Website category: university
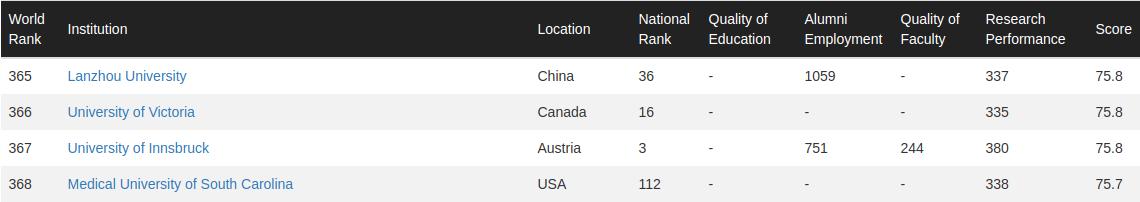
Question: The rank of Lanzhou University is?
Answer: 365

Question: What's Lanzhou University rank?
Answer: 365

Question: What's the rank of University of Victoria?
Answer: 366

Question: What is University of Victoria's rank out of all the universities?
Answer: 366

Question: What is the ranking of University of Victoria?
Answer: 366

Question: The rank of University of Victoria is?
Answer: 366

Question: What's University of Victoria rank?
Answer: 366

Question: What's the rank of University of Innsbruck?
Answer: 367

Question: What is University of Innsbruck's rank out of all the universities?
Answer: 367

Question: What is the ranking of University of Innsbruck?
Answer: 367

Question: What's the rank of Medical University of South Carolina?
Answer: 368

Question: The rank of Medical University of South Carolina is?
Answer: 368

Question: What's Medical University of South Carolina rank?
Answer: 368

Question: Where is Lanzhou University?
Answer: China

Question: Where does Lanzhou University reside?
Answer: China

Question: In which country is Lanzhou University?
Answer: China

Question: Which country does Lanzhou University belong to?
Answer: China

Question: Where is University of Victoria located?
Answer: Canada

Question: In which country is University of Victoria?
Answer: Canada

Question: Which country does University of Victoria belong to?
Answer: Canada

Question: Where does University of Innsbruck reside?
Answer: Austria

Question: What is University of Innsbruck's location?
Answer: Austria

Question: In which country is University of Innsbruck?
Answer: Austria

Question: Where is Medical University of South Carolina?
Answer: USA

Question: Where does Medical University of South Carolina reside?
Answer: USA

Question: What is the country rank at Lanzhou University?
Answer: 36

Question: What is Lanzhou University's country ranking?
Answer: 36

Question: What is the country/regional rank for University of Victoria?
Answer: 16

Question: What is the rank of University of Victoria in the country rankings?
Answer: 16

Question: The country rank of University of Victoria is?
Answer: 16

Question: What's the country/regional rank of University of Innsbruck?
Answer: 3

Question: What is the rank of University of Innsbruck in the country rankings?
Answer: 3

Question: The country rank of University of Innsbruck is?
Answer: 3

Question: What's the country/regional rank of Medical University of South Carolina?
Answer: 112

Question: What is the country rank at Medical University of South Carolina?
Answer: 112

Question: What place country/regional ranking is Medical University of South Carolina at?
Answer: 112

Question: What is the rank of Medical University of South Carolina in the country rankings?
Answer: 112

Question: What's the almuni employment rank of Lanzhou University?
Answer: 1059

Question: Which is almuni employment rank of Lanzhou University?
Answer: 1059

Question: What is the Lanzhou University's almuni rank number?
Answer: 1059

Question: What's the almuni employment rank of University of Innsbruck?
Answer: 751

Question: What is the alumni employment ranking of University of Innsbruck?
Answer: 751

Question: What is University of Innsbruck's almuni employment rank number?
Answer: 751

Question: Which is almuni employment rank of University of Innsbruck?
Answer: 751

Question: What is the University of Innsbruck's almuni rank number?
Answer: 751

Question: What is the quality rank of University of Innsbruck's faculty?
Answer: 244

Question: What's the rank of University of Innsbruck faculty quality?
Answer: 244

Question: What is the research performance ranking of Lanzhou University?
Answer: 337

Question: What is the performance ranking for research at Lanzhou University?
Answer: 337

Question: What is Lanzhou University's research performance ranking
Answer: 337

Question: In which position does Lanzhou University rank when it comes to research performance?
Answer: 337

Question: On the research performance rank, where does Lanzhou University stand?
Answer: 337

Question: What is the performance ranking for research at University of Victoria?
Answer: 335

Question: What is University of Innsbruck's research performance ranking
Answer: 380

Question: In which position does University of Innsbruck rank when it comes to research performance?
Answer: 380

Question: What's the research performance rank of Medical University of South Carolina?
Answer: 338

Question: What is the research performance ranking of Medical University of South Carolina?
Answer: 338

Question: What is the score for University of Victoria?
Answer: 75.8

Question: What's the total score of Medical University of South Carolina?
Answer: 75.7

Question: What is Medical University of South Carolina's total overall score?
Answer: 75.7

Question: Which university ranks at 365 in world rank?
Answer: Lanzhou University

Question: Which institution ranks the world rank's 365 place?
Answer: Lanzhou University

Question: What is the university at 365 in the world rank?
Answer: Lanzhou University

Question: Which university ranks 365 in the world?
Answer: Lanzhou University